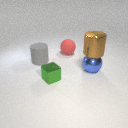
large red rubber sphere to the right of small green metal cube